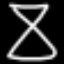
Label: hourglass